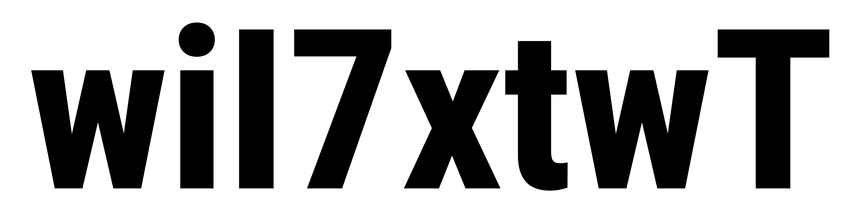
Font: Roboto_Condensed_ExtraBold